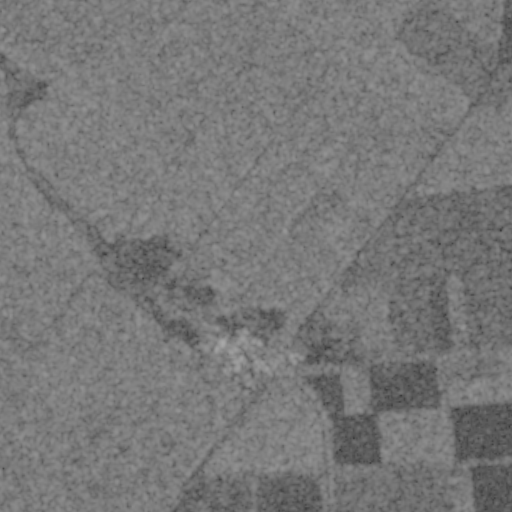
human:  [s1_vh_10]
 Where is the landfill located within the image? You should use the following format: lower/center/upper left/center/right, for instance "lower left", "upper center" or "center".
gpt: The landfill is located in the upper right of the image.
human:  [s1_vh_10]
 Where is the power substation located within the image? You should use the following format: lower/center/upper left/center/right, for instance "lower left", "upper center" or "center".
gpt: The power substation is located in the lower center of the image.
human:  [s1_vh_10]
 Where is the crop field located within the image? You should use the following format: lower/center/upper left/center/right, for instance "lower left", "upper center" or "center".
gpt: There is no crop field in the image.

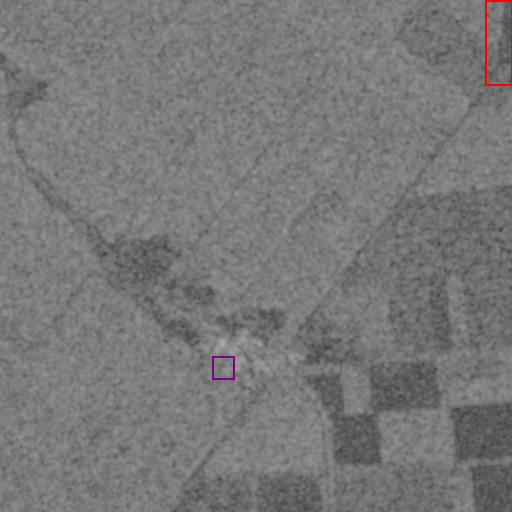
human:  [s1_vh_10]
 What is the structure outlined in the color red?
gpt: The structure outlined in red is a landfill.
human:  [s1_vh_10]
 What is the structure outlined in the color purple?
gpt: The structure outlined in purple is a power substation.
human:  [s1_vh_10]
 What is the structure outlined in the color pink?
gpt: There is no pink outline.